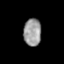
Tissue: prostate
Cell type: Epithelial cells
Senescence score: 0.3522
Nuclear area (px): 475
Mean DAPI intensity: 153.383